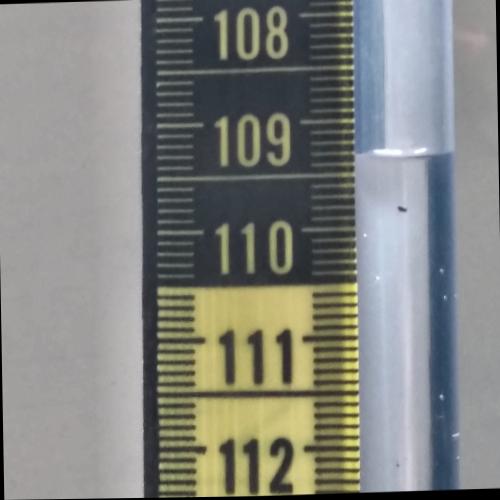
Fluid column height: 109.3 cm